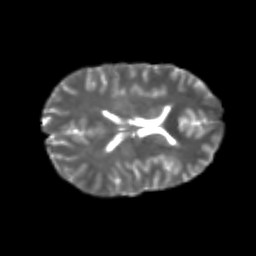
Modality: T2w
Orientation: axial
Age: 21
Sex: male
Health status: healthy
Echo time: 0.074 s